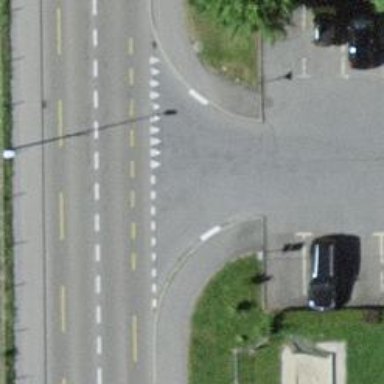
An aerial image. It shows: Road with "give way" sign.